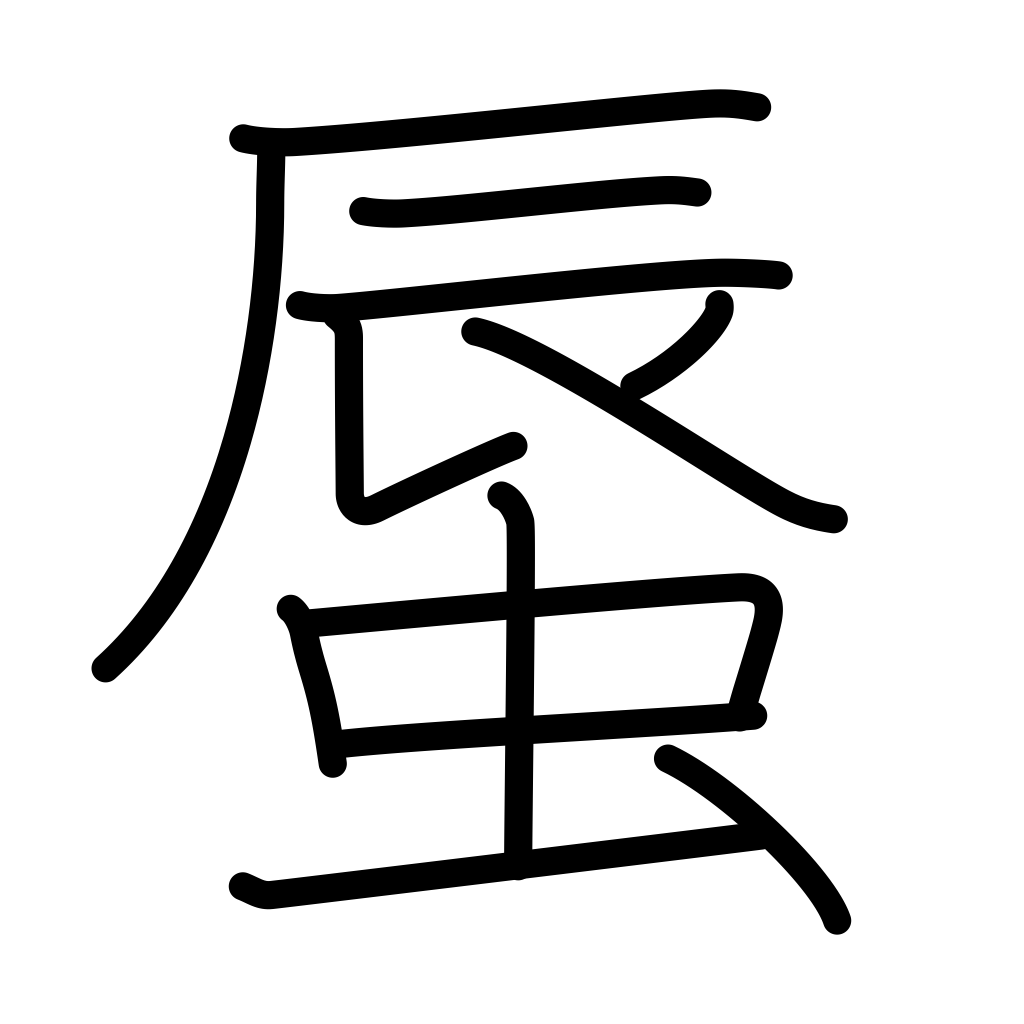
Meaning: clam